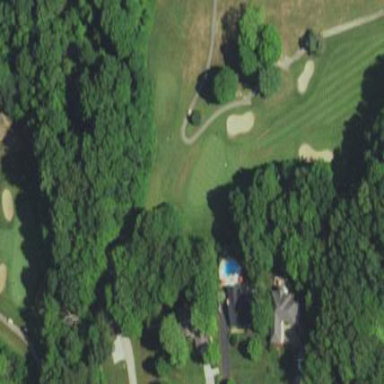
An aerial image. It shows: Grassy fairway on golf course.